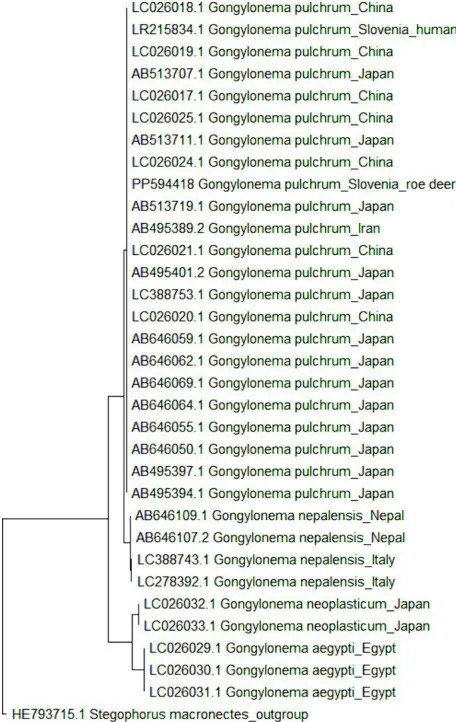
Maximum likelihood phylogenetic tree of >6,000-bp long Gongylonema rDNA sequences. GenBank accession numbers are listed in addition to Gongylonema species and country of origin. In total, 32 nucleotide sequences of Gongylonema pulchrum (n = 22 and one from the present study), Gongylonema nepalensis (n = 4), Gongylonema neoplasticum (n = 2) and Gongylonema aegypti (n = 3) were included. The tree is drawn to scale, with branch lengths measured in the number of substitutions per site. Stegophorus macronectes rDNA (GenBank accession no. HE793715.1) was used as an outgroup to root the tree.
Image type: chart (chart)